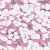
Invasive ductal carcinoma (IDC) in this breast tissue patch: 0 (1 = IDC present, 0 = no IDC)